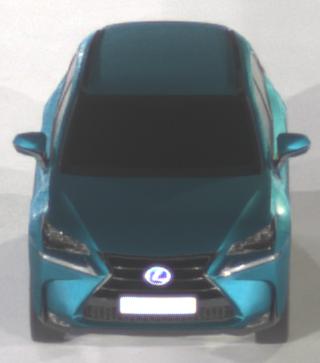
Make: Lexus
Model: NX 300h
Detailed model: NX (AZ1)
Model produced from: 2017/11
Model produced until: 2018/08
Doors: 5
Color: blue
Road condition: dry road
Daytime: night
Contrast: high contrast